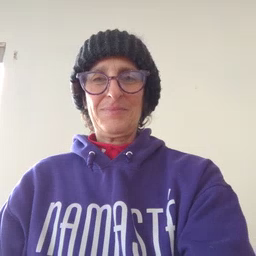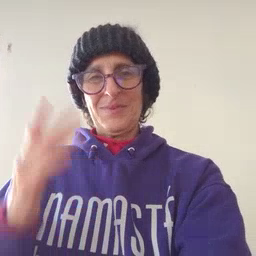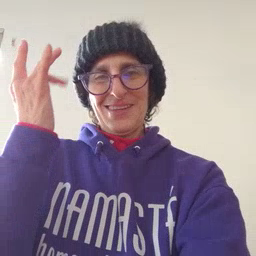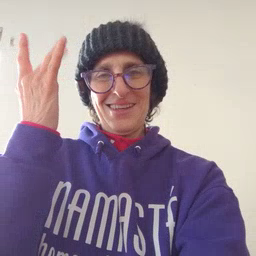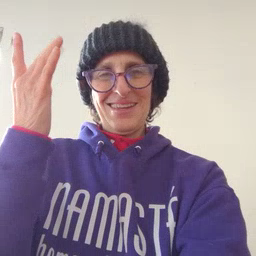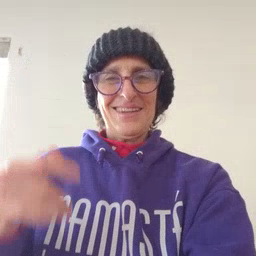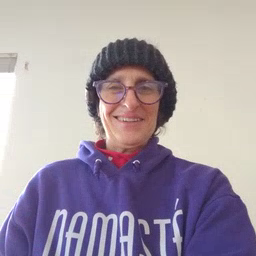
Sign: why